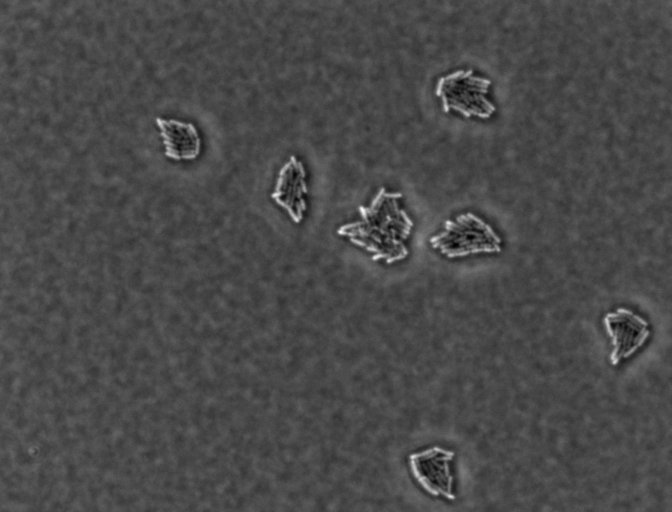
Escherichia coli 1612